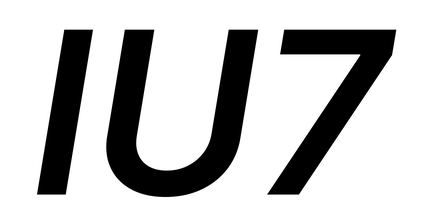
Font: Inter-Italic_SemiBold_Italic